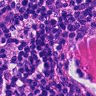
Metastatic tissue present: no